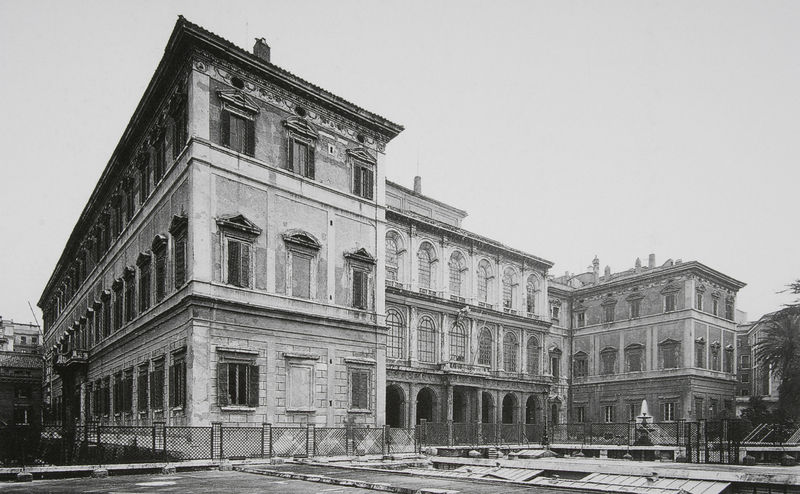
Titel: Sforza-Flügel und Fassade mit Loggia
Künstler: Carlo Maderno
Standort: Rom
Institution: Palazzo Barberini
Schlagwörter: baum, flügel, himmel, weiß, bäume, dreieck, stadt, fenster, grau, licht, schwarz, straße, säule, säulen, tür, anlage, dach, gebäude, haus, schloss, zaun, alt, architektur, barock, gitter, klassizismus, brunnen, fensterläden, kamin, kamine, rund, schornstein, garten, springbrunnen, balkon, ecke, ansicht, bogen, fassade, fassaden, italien, perspektive, dächer, giebel, mauer, schornsteine, hof, platz, empore, industrie, symmetrie, geländer, palme, tor, foto, fotografie, bögen, eingang, arkade, fensterladen, ruine, palast, schwarz-weiss, seite, topografie, arkaden, photo, fries, portal, rustika, tore, villa, sims, kaputt, seiten, gesims, fenstergitter, architrave, untersicht, portikus, rundbögen, etagen, geschosse, plan, fotographie, umzäunung, stockwerke, streben, draht, absperrung, verfallen, geschoss, bauwerk, glashaus, palais, etage, mittelbau, seitenflügel, gesimse, dachfirst, erdgeschoss, fenstergiebel, obergeschoss, flügelbauten, palas, eckansicht, maschen, außenfassade, kunstakademie, krupp, rustifiziereung, schormstein, 3stöckig, klassistisch, brunnnen